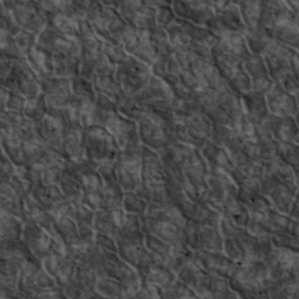
Label: non_frost